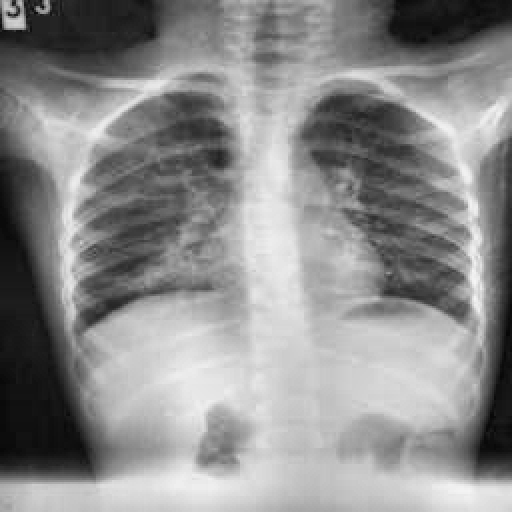
Finding: TUBERCULOSIS